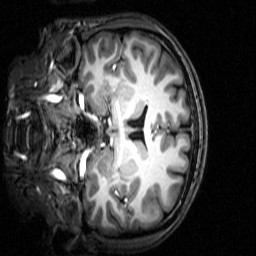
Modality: T1w
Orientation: coronal